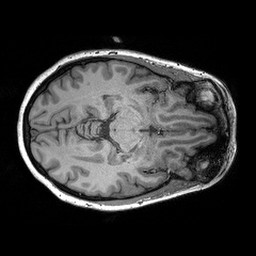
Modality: T1w
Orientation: axial
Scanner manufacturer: siemens
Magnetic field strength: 3 T
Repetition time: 2.3 s
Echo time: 0.00298 s